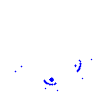
Particle: kaon